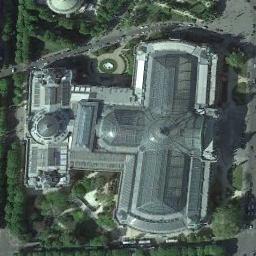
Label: palace